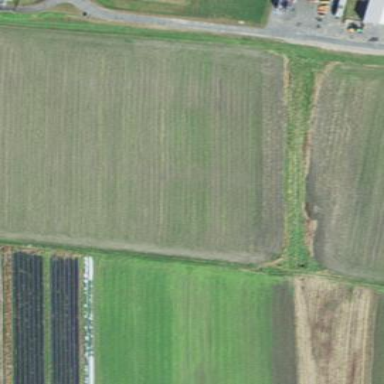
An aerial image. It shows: Farmland with agricultural activities.